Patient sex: M
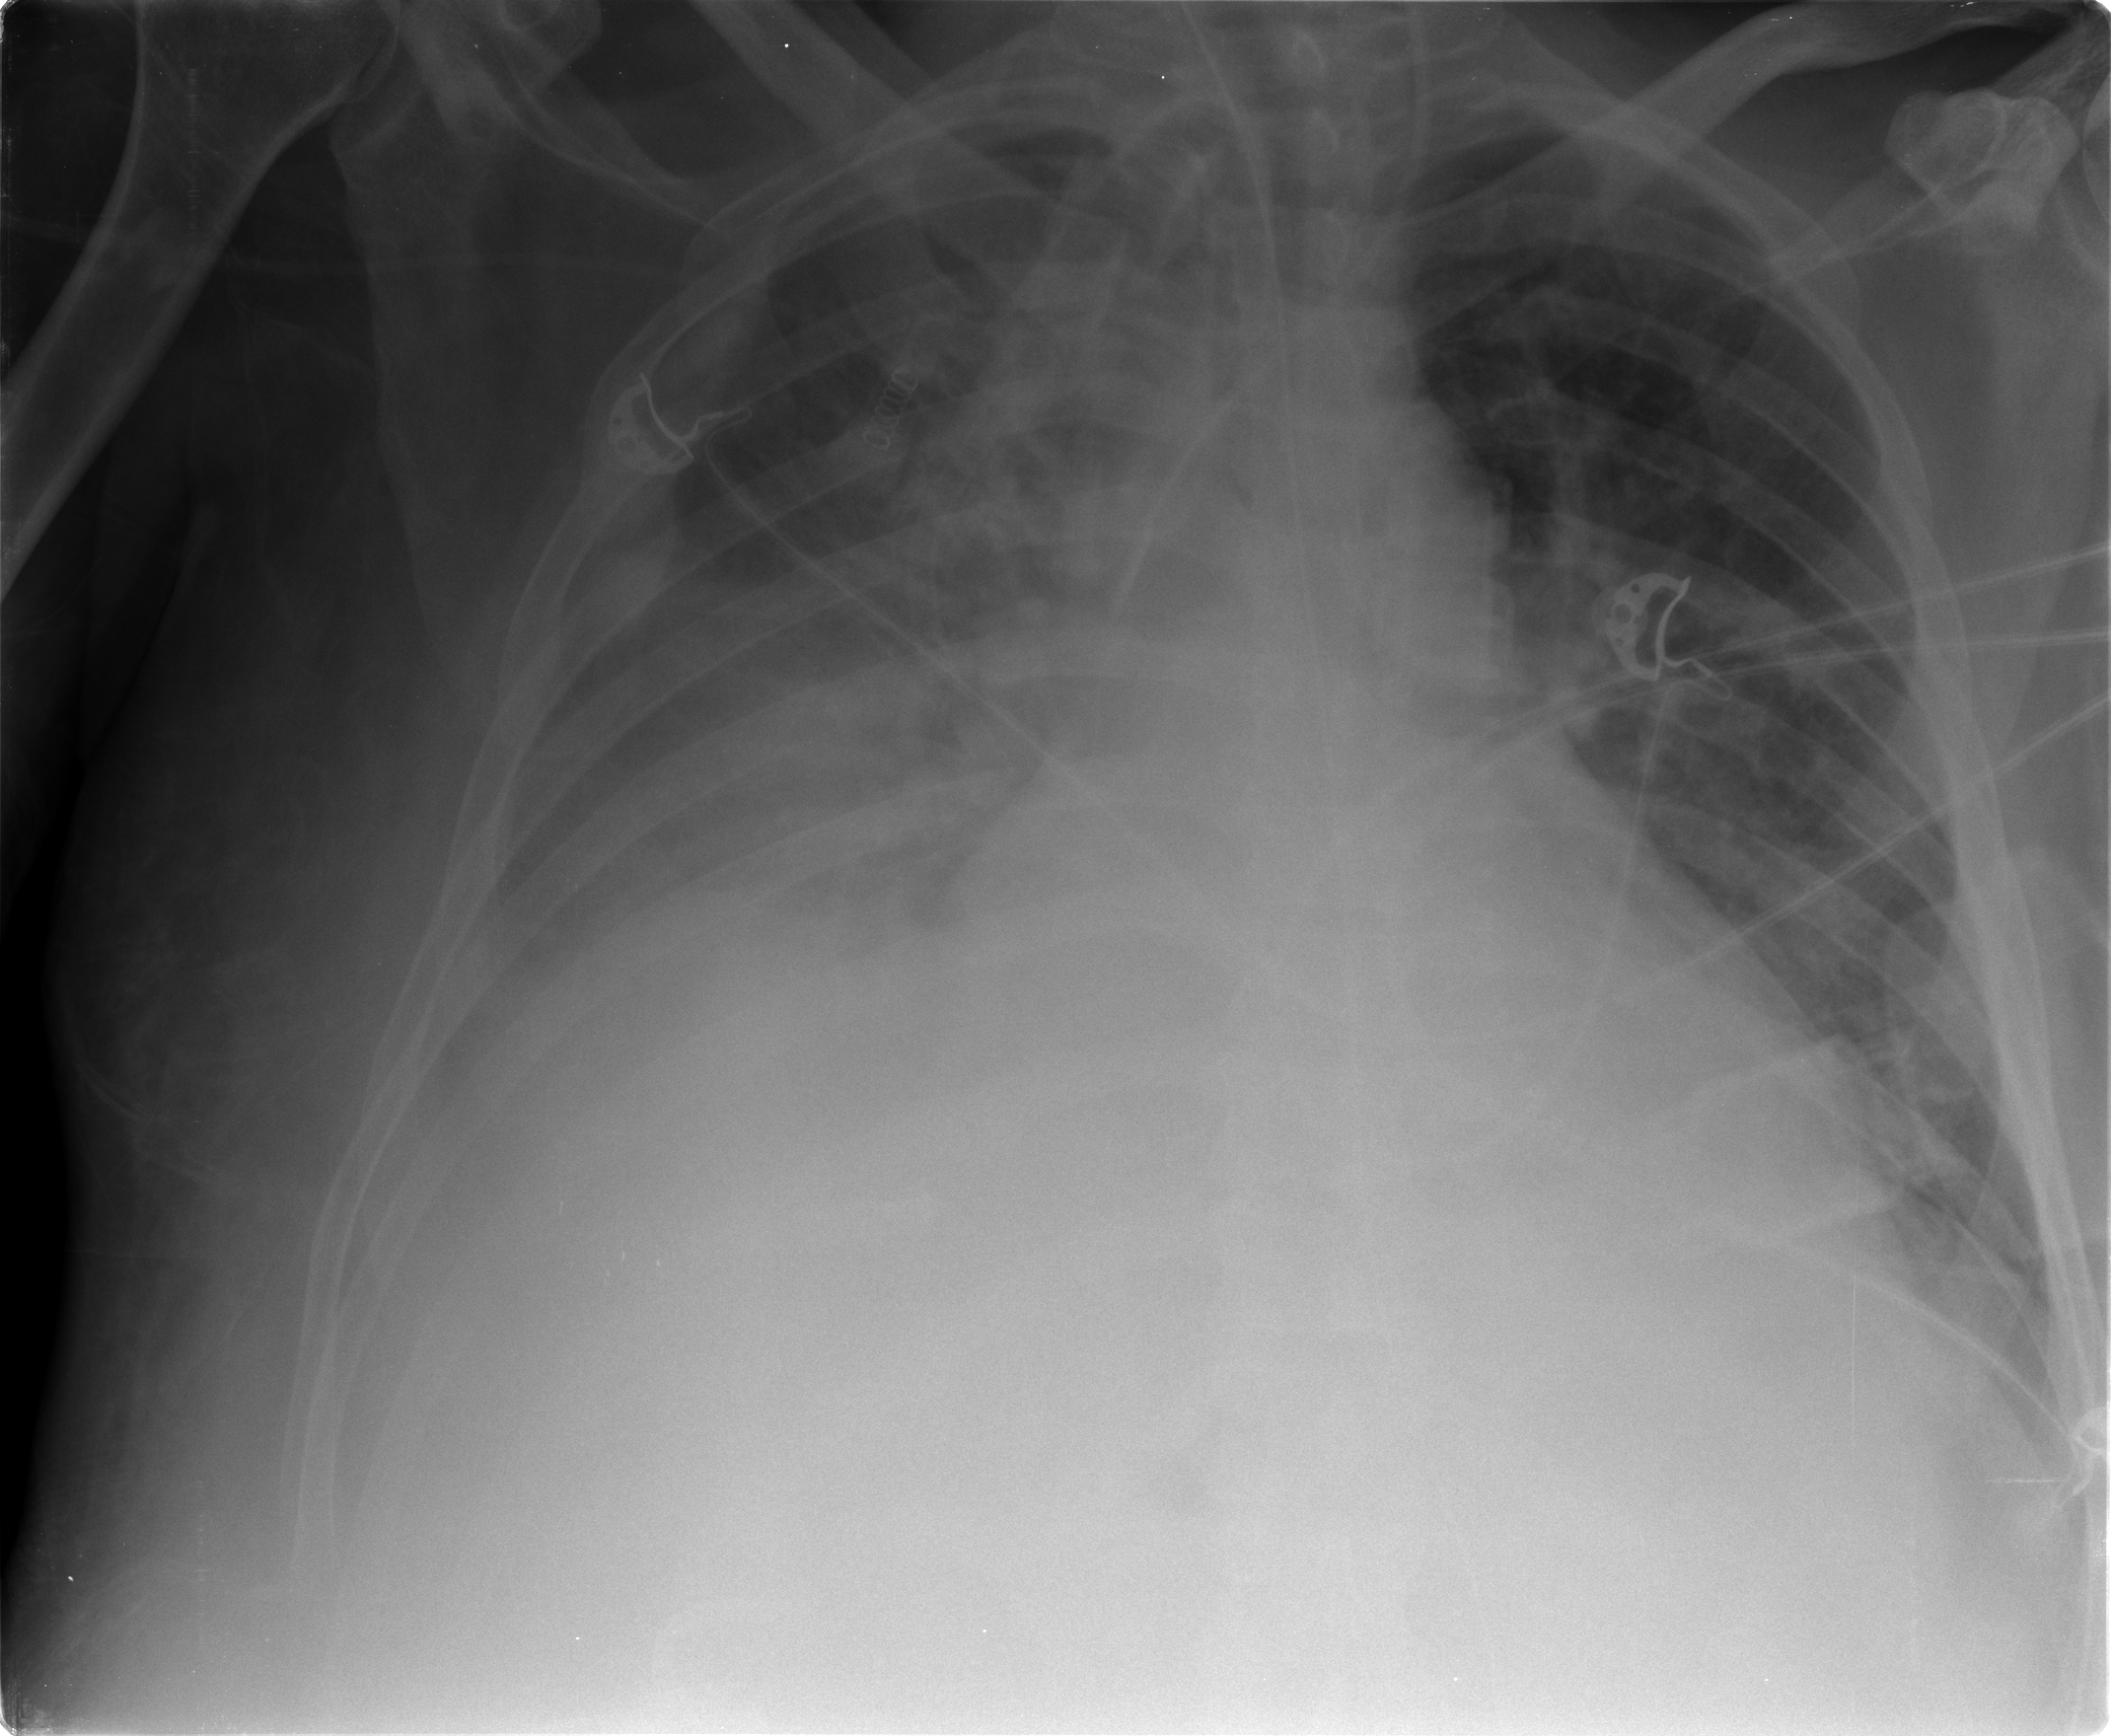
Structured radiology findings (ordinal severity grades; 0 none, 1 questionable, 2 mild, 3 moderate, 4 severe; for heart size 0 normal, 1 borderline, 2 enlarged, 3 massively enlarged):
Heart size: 2
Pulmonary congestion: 2
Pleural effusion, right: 3
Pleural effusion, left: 0
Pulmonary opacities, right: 2
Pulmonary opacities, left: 1
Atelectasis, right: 3
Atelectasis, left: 2